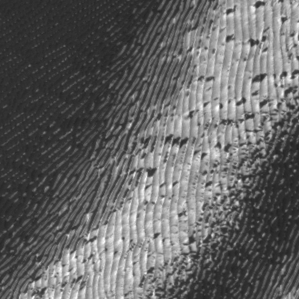
Label: frost